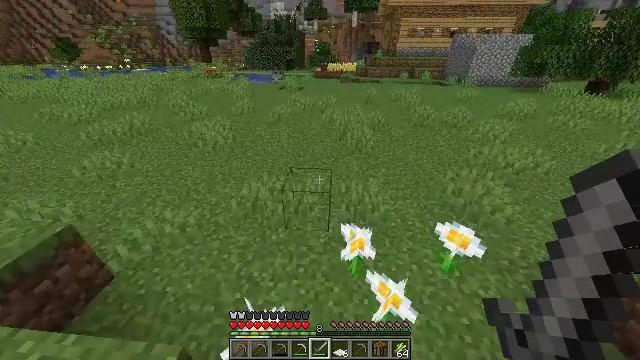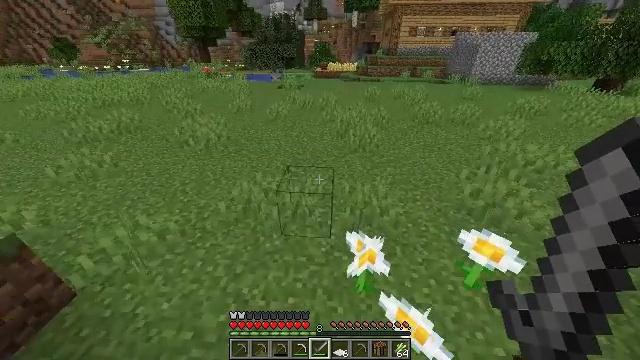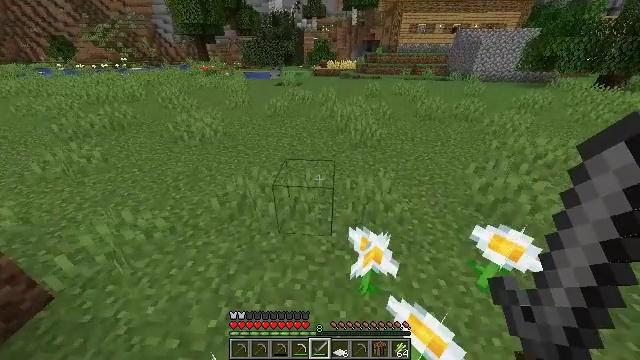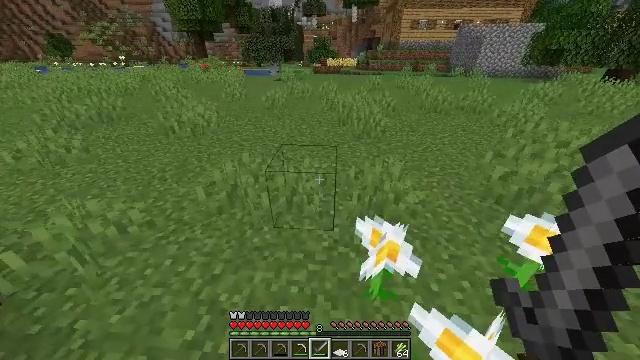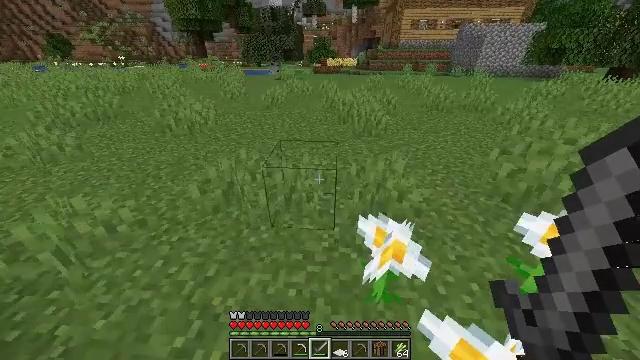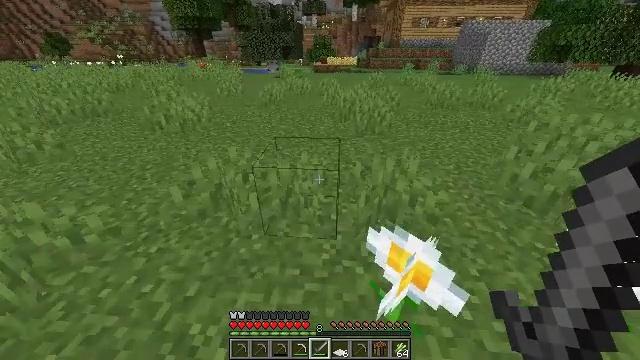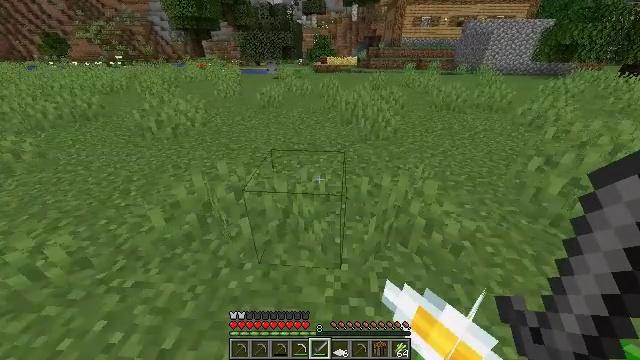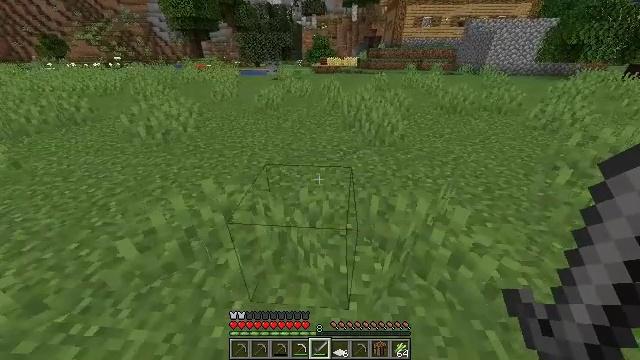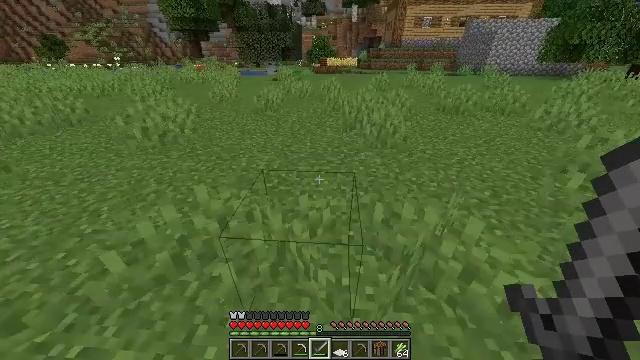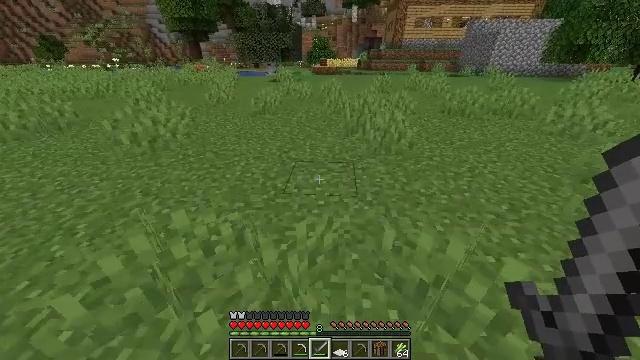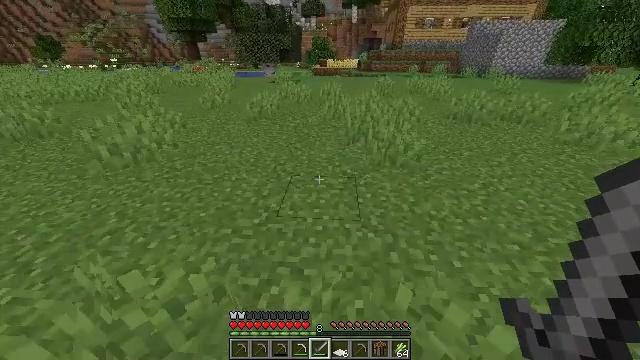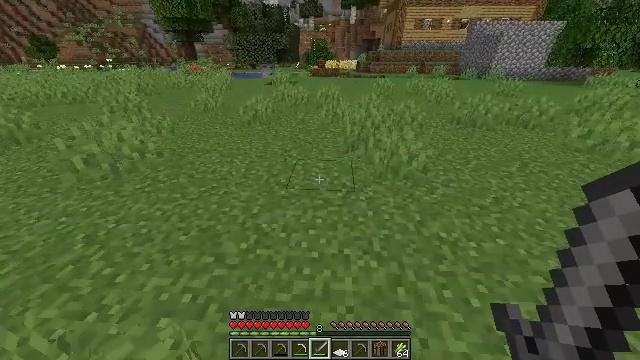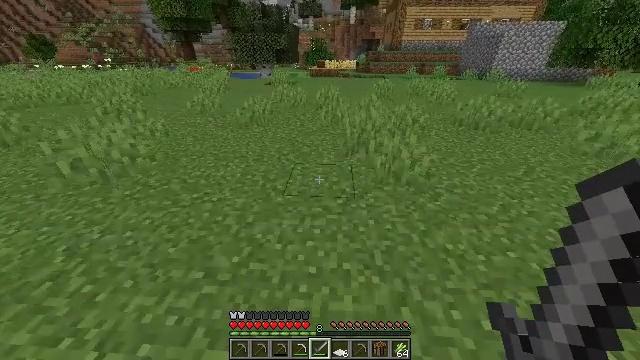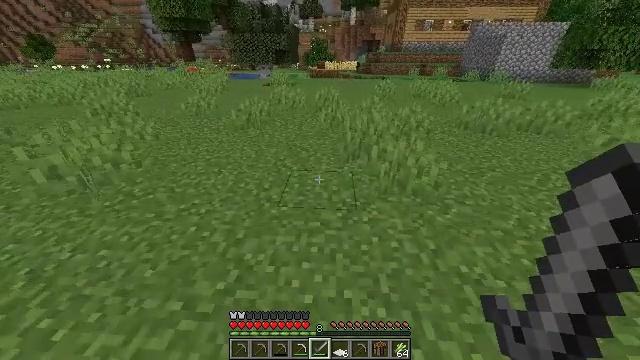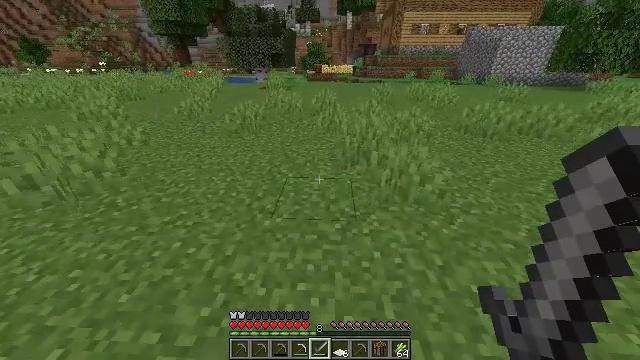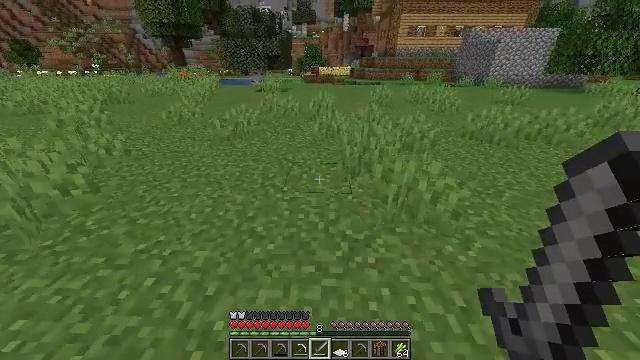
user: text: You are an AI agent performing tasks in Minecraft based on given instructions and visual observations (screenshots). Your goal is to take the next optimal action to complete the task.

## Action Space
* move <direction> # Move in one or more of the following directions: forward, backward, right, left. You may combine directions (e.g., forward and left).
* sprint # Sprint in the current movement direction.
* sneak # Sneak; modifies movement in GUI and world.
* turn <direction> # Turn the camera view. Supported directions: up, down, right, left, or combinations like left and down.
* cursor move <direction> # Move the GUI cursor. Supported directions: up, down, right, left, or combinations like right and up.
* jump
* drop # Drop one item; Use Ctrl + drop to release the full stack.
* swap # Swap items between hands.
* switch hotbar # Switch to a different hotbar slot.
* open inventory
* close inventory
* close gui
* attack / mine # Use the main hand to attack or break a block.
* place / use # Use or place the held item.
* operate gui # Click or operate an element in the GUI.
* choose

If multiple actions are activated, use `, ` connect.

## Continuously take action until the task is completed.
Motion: motion action
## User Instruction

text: Hunt a chicken.
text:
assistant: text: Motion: move forward, sprint
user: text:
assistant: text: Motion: move forward, sprint
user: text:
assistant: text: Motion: move forward, sprint
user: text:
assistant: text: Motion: move forward, sprint
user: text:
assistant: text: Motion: move forward, sprint
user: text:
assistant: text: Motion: move forward, sprint
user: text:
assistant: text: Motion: move forward, sprint
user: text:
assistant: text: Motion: move forward, sprint
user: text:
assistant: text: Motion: move forward, sprint
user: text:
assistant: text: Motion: move forward, sprint
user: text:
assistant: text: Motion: move forward, sprint
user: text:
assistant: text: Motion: move forward, sprint
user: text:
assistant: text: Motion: move forward, sprint
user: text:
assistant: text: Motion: move forward, sprint
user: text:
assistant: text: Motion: move forward, sprint
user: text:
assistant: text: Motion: move forward, sprint, turn right and up
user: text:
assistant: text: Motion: move forward, sprint, turn right
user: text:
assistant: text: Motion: move forward, sprint, turn right and up
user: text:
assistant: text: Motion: move forward, sprint, turn right and up
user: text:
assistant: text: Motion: move forward, sprint, turn right
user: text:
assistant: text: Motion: move forward, sprint, turn right
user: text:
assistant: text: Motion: move forward, sprint
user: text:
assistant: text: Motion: move forward, sprint
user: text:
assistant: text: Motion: move forward, sprint
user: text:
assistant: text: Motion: move forward, sprint
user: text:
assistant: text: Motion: move forward, sprint
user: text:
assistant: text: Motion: move forward, sprint
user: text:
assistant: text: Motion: move forward, sprint
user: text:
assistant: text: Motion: move forward, sprint
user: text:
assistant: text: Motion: move forward, sprint